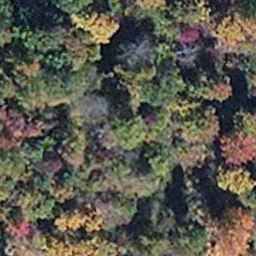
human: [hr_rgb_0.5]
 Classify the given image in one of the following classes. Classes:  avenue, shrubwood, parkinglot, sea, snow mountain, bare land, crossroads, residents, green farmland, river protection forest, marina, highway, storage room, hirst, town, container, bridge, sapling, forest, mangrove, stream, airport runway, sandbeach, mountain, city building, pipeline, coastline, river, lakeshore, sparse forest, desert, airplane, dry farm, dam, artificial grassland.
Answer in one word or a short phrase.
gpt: mangrove